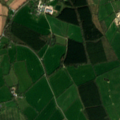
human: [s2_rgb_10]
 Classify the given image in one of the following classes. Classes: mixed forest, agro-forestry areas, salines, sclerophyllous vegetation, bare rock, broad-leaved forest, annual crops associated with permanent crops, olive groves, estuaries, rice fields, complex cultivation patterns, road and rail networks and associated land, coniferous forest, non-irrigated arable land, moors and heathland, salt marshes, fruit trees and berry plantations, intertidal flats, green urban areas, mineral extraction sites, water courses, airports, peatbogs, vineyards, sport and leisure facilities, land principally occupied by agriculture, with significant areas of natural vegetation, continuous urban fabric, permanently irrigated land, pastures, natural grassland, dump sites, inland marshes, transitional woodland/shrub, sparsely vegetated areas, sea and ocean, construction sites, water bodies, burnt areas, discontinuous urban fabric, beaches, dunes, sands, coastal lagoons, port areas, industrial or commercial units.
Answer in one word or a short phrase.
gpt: non-irrigated arable land, pastures, coniferous forest